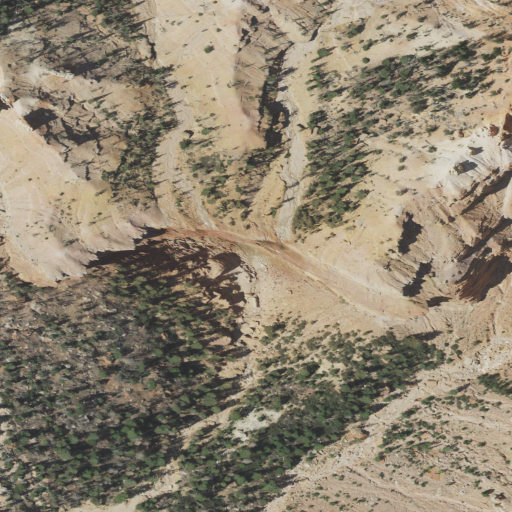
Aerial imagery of cliff(s) in Utah named The Highleap containing shrub, evergreen forest, barren land, and grassland